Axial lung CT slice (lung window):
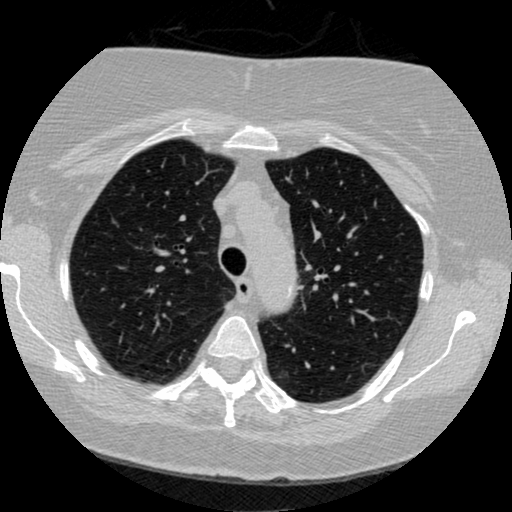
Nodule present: no